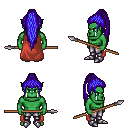
a pixel art fantasy rpg character, male body template, orc, green skin, maroon cape, metal pants, blue extra-long topknot hairstyle, metal boots, spear, four views (front, back, left, right), 2x2 character sprite sheet, small pixel art, hard edges, no anti-aliasing